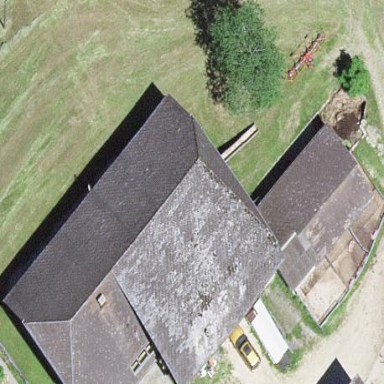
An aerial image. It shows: Farm building.